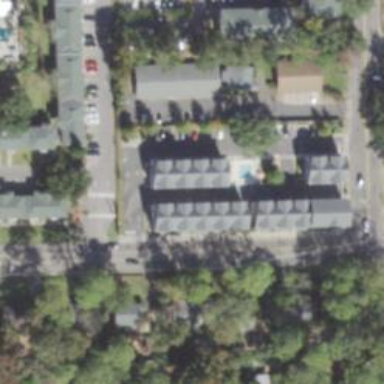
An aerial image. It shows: Residential area with apartments.